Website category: sports
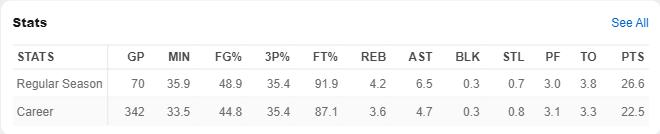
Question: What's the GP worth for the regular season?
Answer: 70

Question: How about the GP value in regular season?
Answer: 70

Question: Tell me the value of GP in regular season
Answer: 70

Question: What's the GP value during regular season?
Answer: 70

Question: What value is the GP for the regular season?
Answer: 70

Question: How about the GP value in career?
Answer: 342

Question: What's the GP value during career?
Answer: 342

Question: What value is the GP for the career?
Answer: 342

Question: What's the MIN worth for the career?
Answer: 33.5

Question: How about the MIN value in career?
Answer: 33.5

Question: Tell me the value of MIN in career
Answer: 33.5

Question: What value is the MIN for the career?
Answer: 33.5

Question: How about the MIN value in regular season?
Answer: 35.9

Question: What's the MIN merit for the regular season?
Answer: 35.9

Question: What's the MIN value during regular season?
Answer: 35.9

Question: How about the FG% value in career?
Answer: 44.8

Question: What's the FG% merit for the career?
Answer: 44.8

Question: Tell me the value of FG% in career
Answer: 44.8

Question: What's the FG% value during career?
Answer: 44.8

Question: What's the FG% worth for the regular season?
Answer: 48.9

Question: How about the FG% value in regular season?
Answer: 48.9

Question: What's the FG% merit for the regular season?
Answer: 48.9

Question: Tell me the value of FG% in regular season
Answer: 48.9

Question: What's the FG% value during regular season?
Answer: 48.9

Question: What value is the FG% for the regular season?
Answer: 48.9

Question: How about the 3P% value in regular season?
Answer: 35.4

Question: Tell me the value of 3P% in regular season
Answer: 35.4

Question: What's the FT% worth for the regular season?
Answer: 91.9

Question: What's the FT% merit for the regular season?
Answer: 91.9

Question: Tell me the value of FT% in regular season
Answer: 91.9

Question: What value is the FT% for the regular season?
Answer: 91.9

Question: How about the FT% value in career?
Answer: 87.1

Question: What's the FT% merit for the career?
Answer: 87.1

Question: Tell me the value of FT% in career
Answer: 87.1

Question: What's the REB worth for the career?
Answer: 3.6

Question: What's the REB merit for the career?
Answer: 3.6

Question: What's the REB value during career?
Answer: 3.6

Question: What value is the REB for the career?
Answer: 3.6

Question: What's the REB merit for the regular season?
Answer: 4.2

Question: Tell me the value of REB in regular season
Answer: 4.2

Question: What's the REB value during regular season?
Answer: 4.2

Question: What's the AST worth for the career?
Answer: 4.7

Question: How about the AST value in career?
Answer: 4.7

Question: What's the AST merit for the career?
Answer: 4.7

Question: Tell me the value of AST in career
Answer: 4.7

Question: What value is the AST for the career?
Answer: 4.7

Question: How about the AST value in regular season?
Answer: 6.5

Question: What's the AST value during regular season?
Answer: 6.5

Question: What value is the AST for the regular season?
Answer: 6.5

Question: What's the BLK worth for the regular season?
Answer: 0.3

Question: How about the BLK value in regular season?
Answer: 0.3

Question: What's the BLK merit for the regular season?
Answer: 0.3

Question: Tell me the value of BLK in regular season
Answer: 0.3

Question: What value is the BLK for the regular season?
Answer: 0.3

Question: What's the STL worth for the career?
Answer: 0.8

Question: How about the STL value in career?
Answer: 0.8

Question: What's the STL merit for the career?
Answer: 0.8

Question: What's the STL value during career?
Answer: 0.8

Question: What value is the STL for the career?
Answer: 0.8

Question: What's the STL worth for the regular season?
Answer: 0.7

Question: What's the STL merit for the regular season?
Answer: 0.7

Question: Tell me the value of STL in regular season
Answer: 0.7

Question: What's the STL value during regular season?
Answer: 0.7

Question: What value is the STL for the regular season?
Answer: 0.7